Field crop: maize
Growth stage: 1
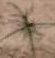
Species: salsola